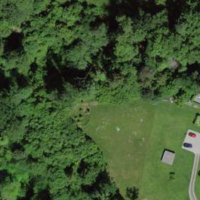
EUNIS habitat code: 24
Species observed at this site:
Filipendula ulmaria